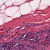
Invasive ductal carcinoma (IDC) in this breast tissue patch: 1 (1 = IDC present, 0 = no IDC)